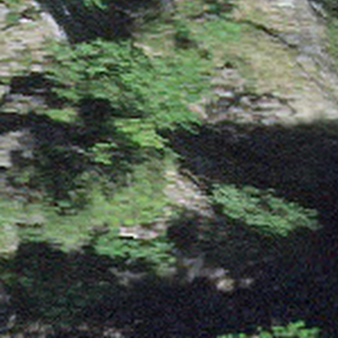
Label: other